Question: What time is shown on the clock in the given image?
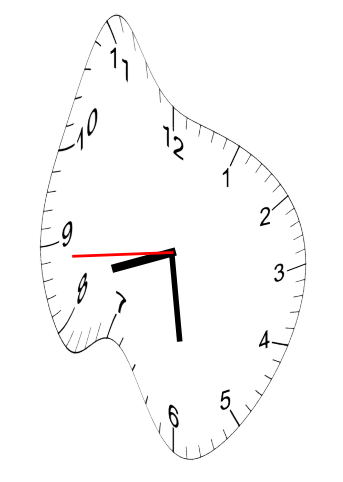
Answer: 08:28:44